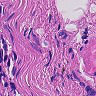
Metastatic tissue present: no